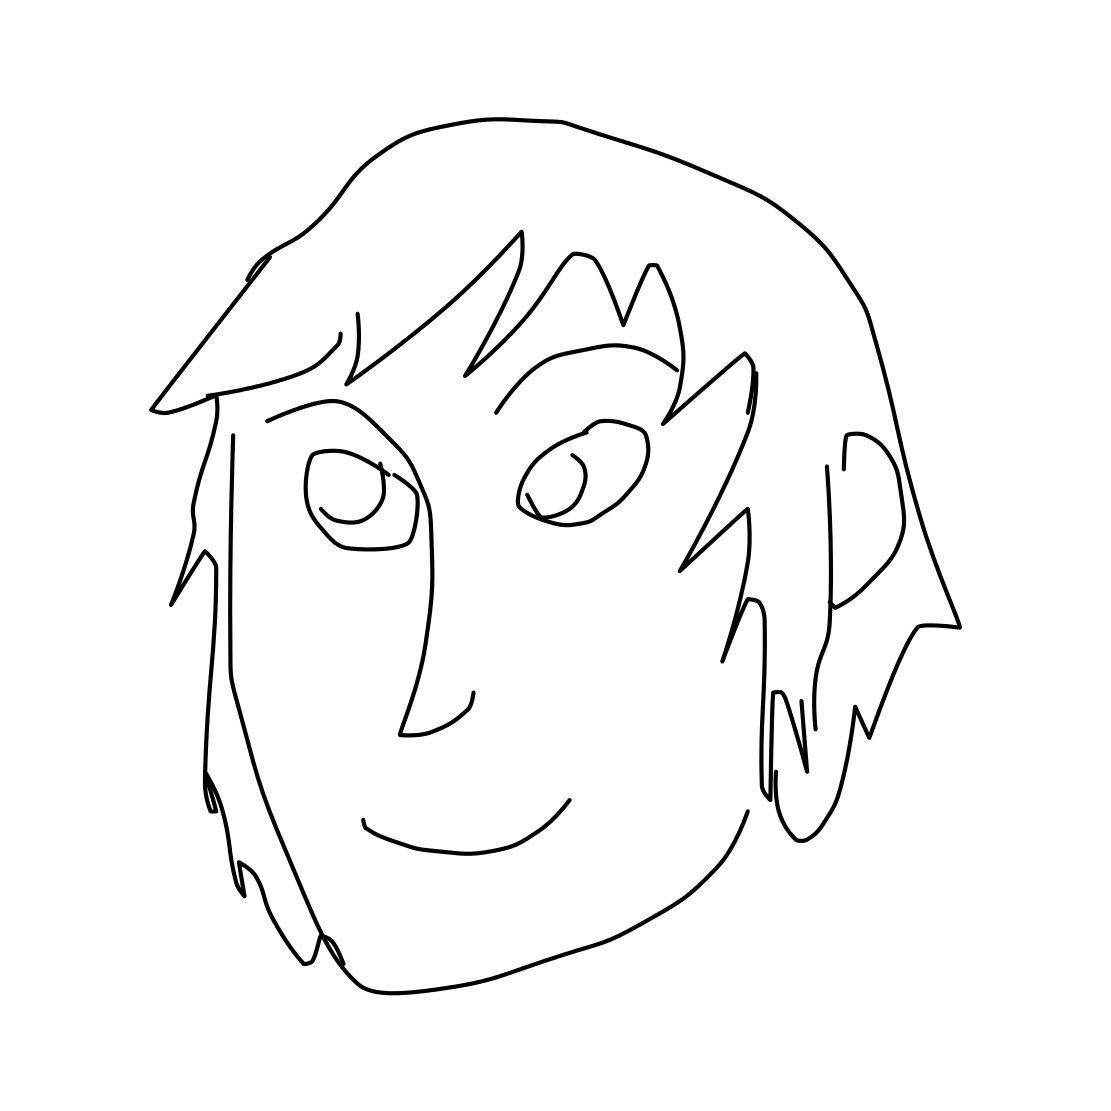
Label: face